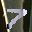
Label: 7